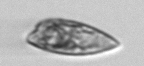
Label: Prorocentrum_dentatum